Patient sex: M
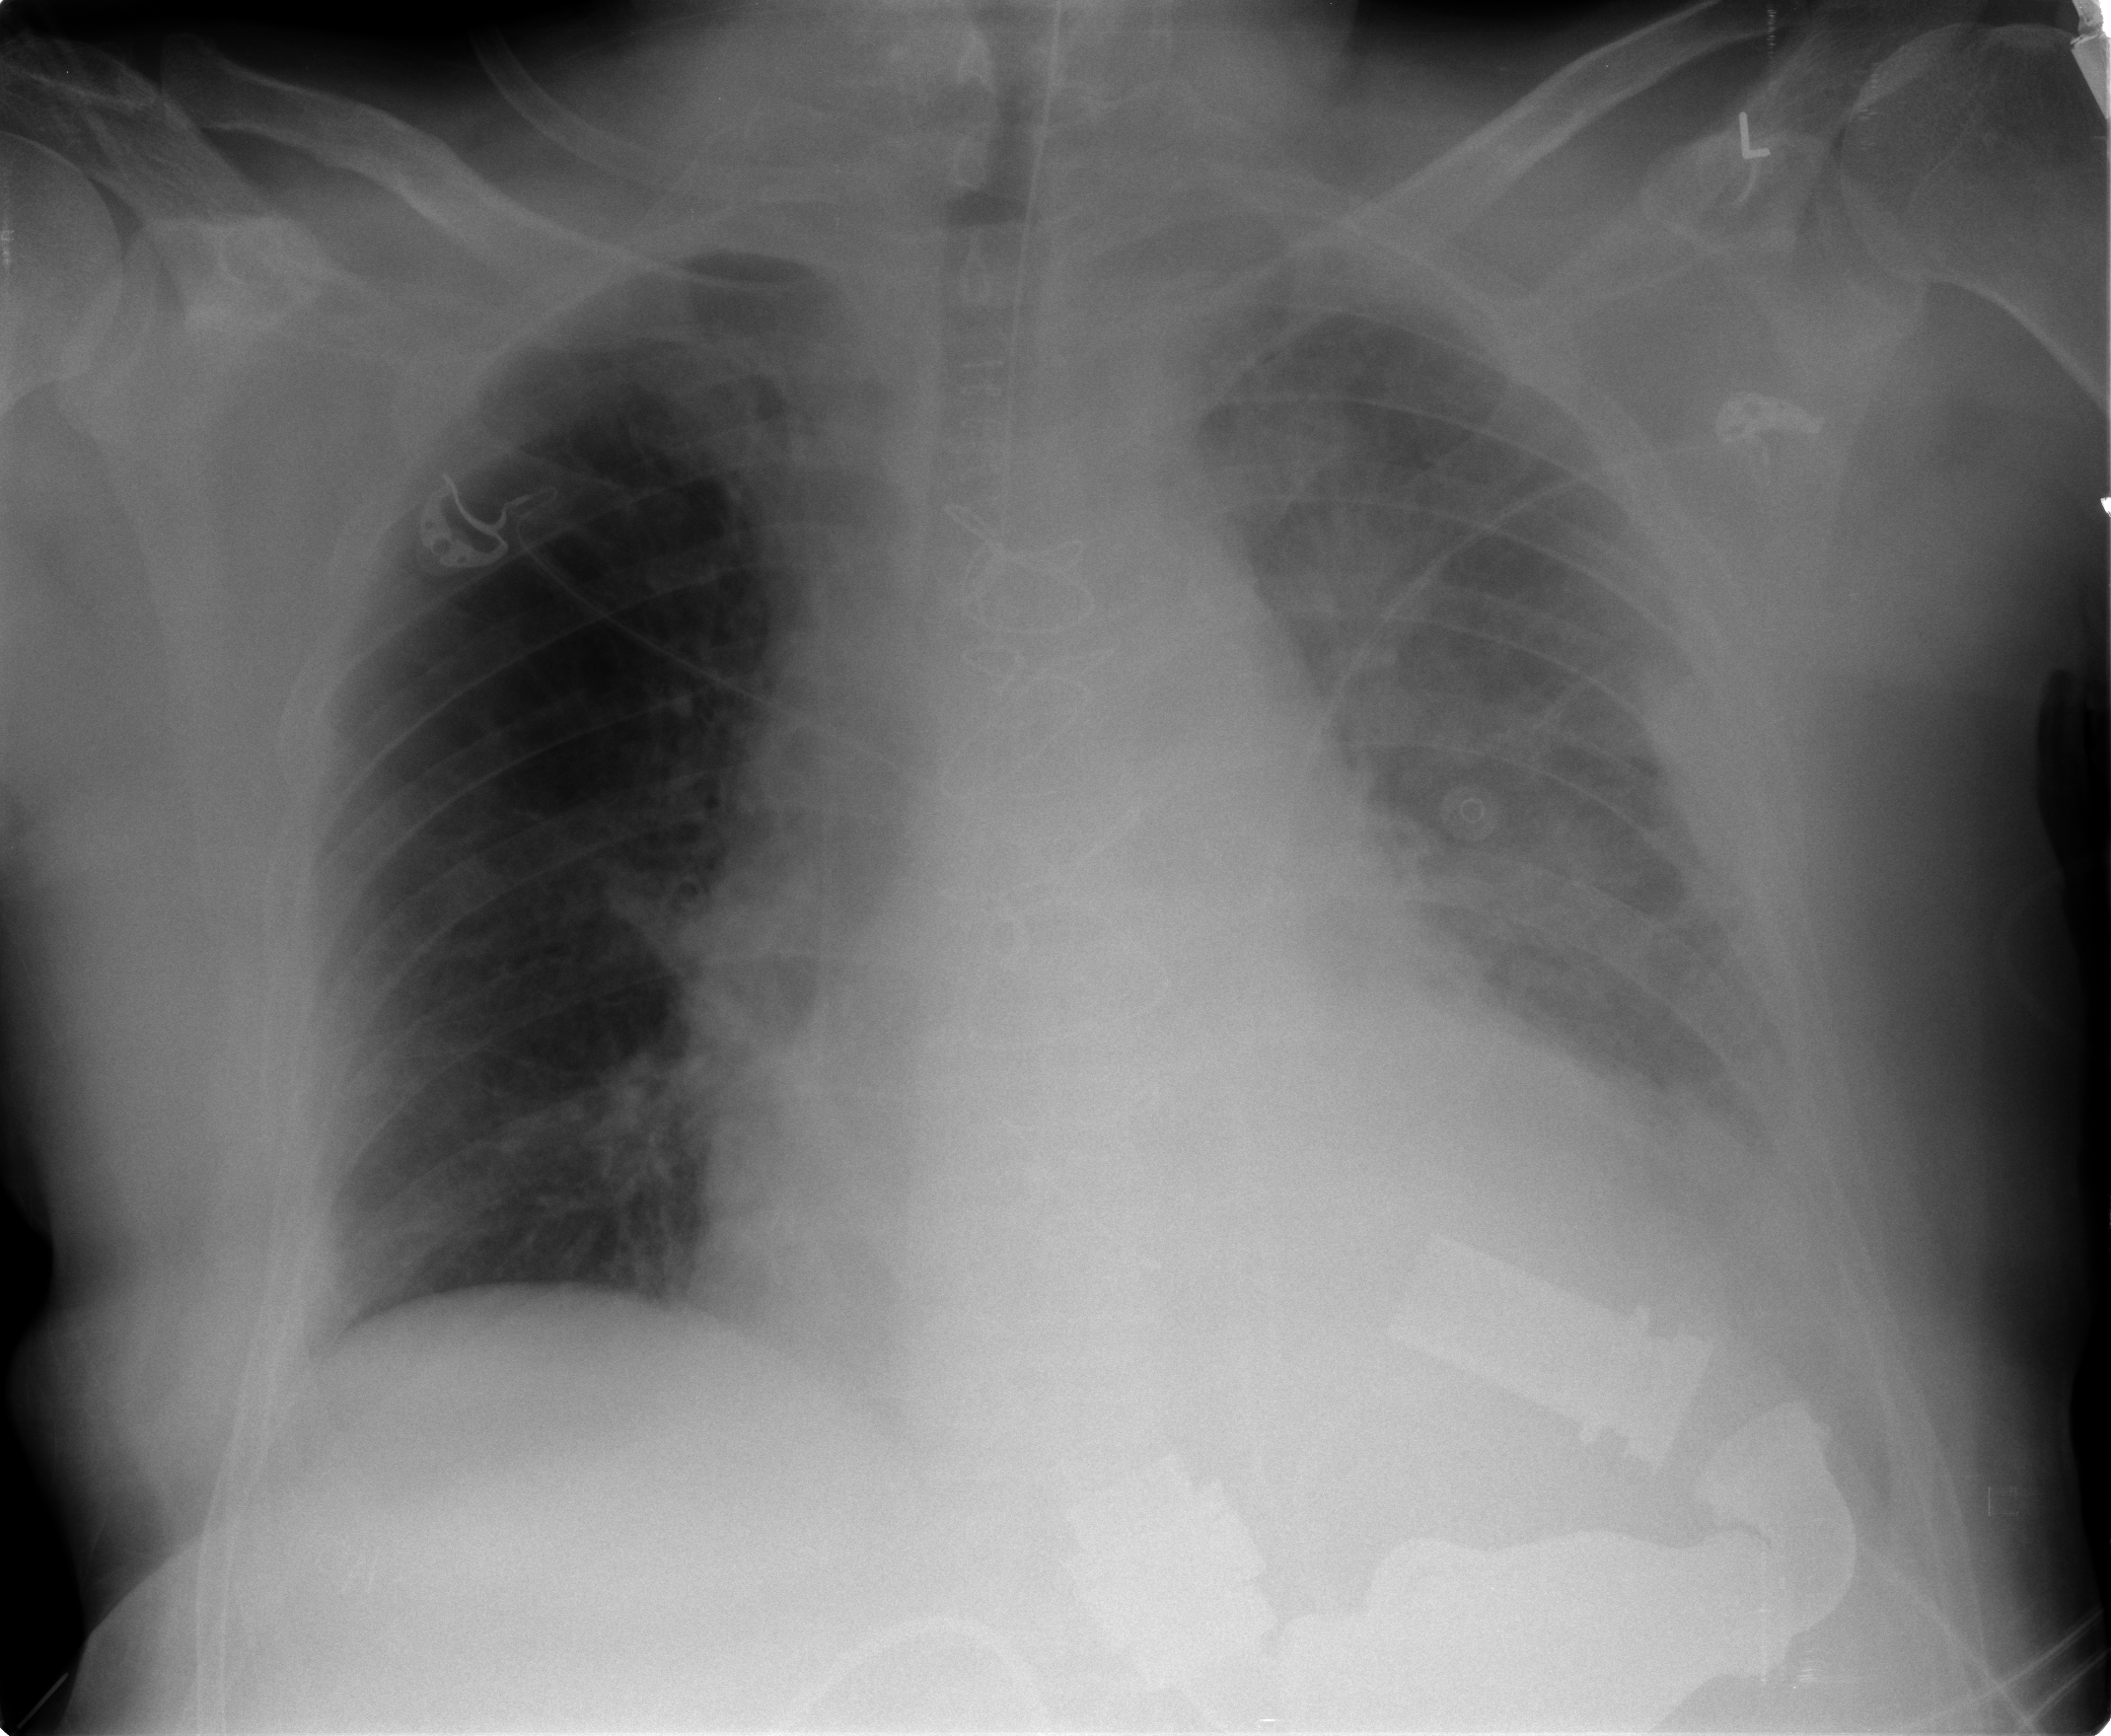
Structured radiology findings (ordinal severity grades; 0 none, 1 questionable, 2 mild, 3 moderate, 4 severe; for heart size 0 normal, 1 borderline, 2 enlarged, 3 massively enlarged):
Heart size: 1
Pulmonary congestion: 2
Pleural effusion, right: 0
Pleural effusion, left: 3
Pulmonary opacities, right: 0
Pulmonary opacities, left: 0
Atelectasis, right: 2
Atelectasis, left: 2